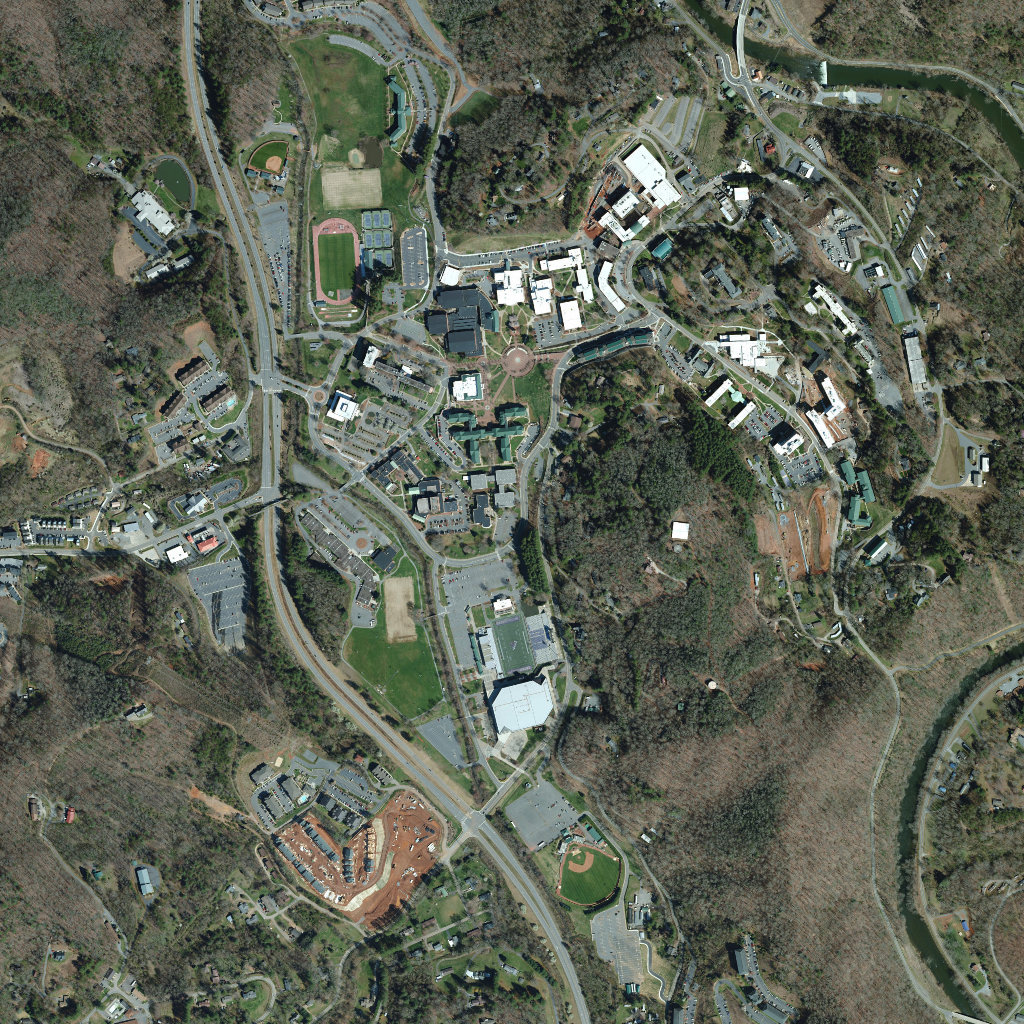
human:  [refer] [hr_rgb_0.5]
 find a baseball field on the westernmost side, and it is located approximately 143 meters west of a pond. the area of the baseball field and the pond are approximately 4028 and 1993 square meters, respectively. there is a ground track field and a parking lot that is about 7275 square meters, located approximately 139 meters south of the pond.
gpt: <box>[[24, 12, 28, 17, 0]]</box>